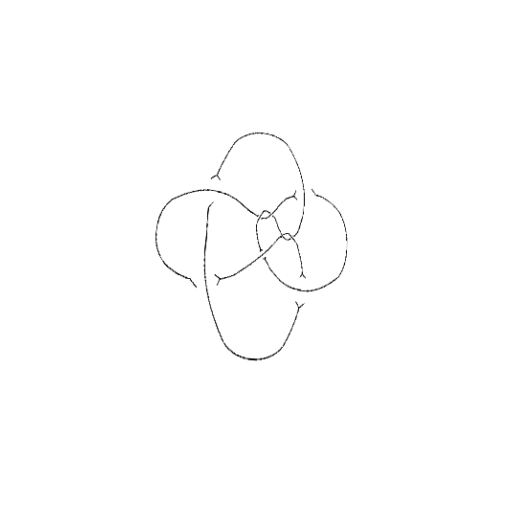
Crossing number: 9